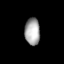
Tissue: lung
Cell type: Epithelial cells
Senescence score: 0.5965
Nuclear area (px): 402
Mean DAPI intensity: 166.323